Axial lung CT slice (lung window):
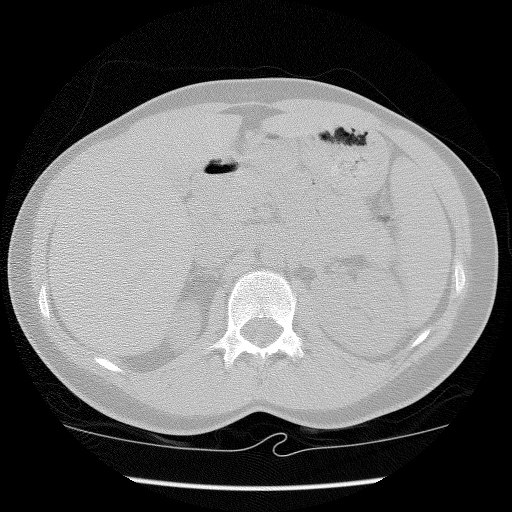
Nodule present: no